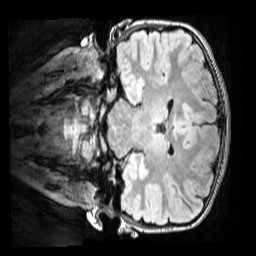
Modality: FLAIR
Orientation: coronal
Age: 11
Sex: female
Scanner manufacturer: siemens
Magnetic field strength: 3 T
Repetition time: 5 s
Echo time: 0.388 s